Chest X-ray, PA view. Patient: 48 years old, sex F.
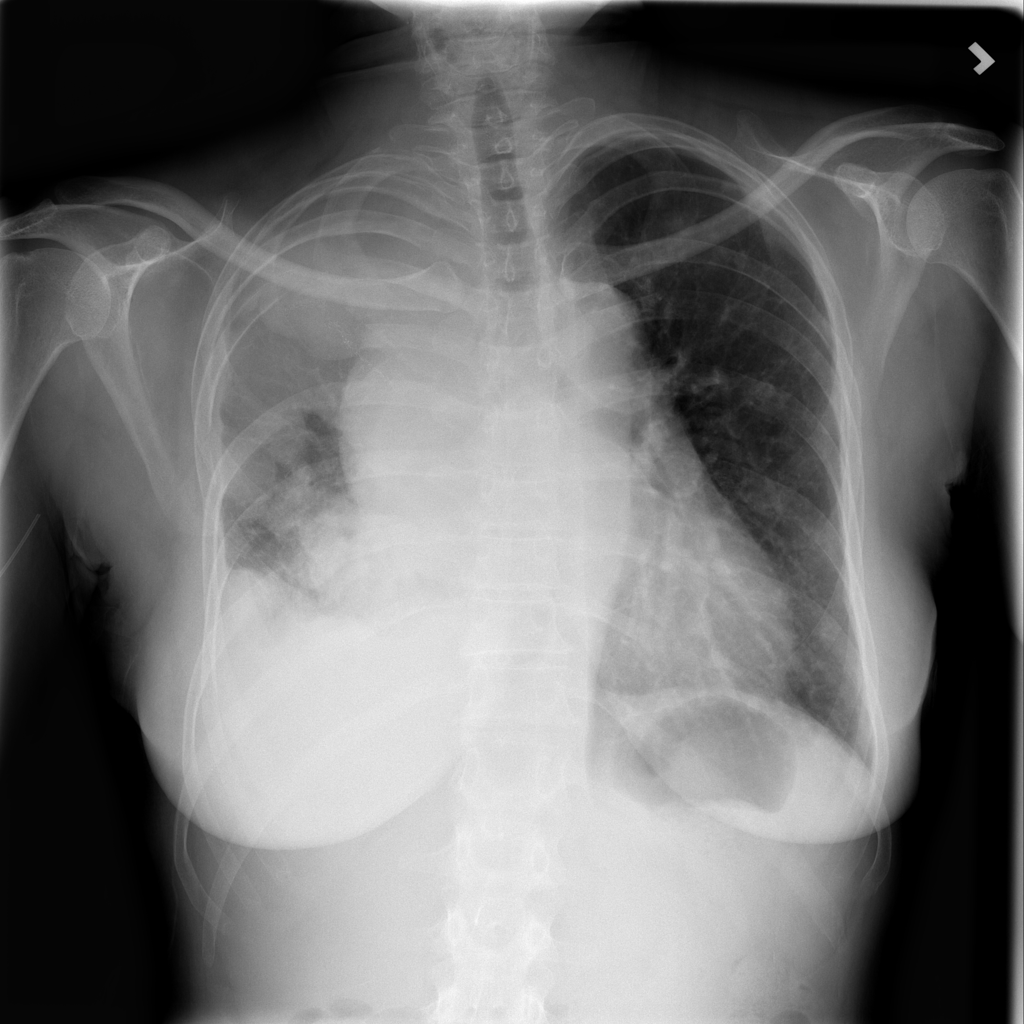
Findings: Mass